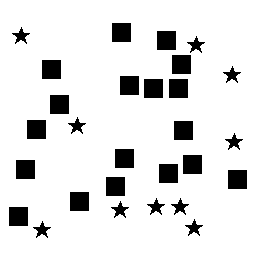
Squares: 18
Triangles: 0
Stars: 10
Total shapes: 28